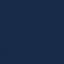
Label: SeaLake